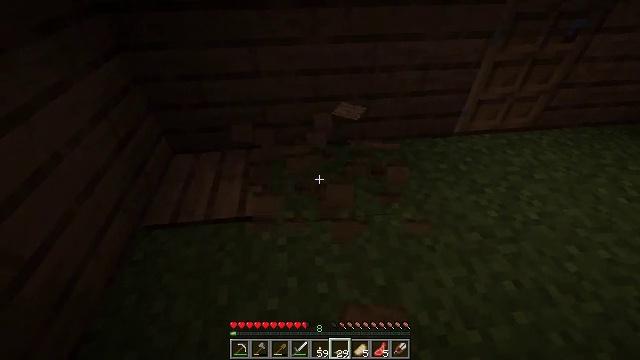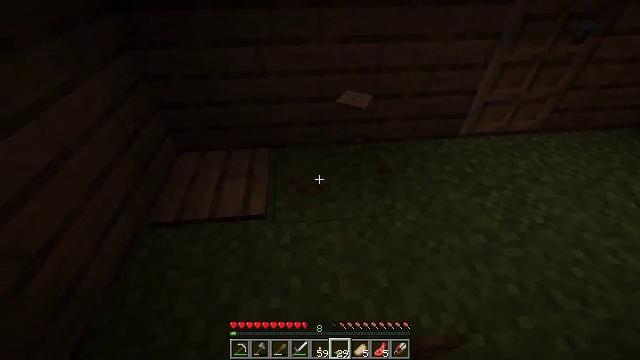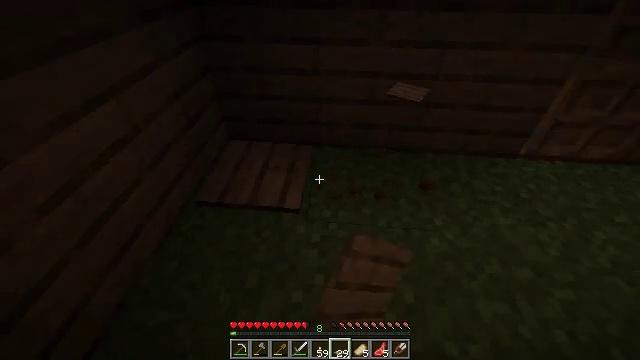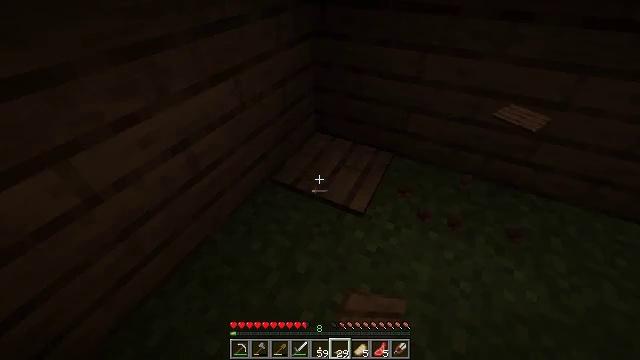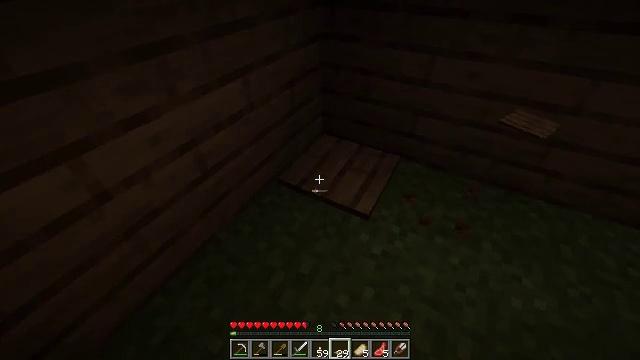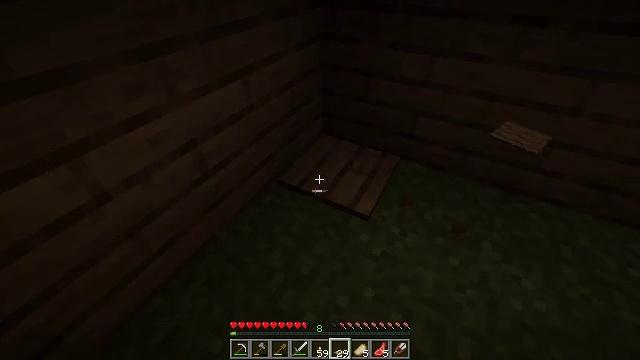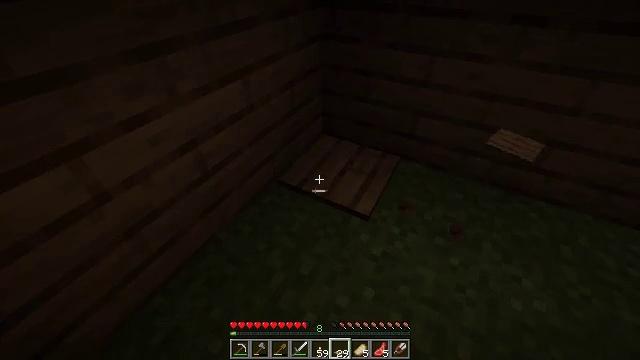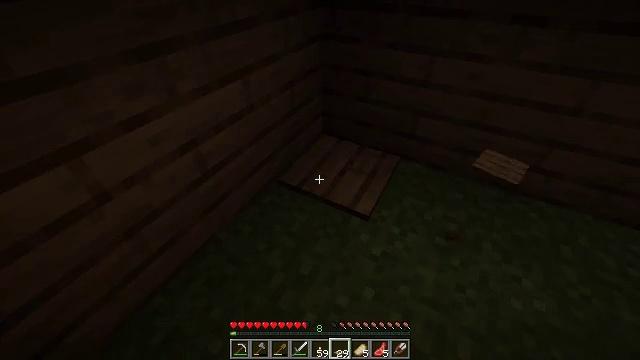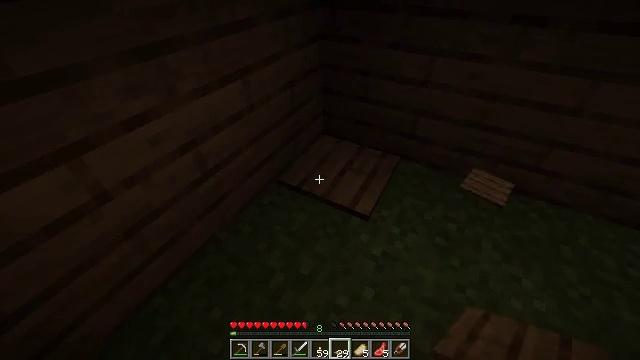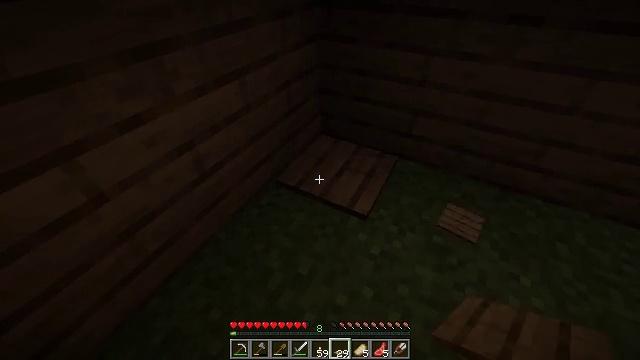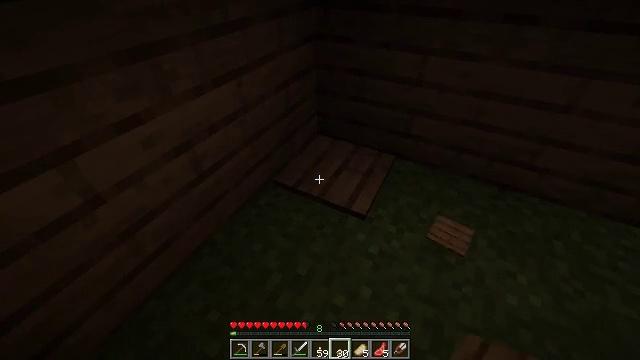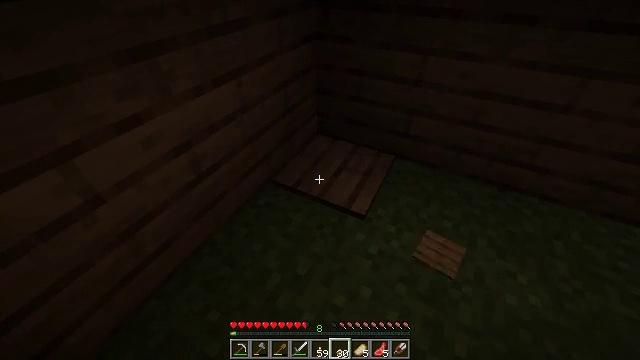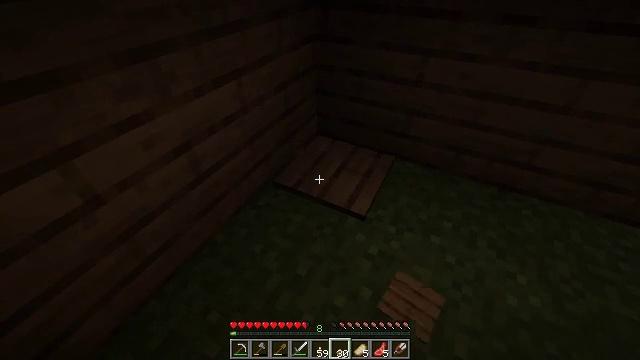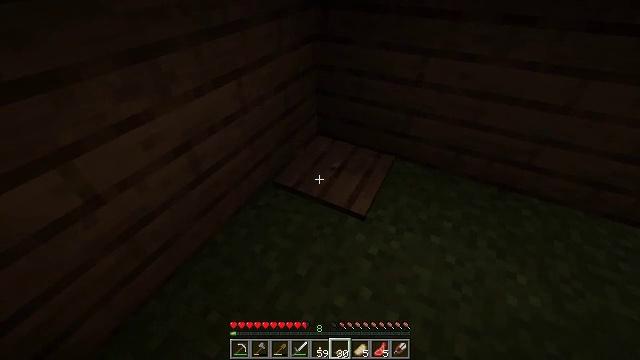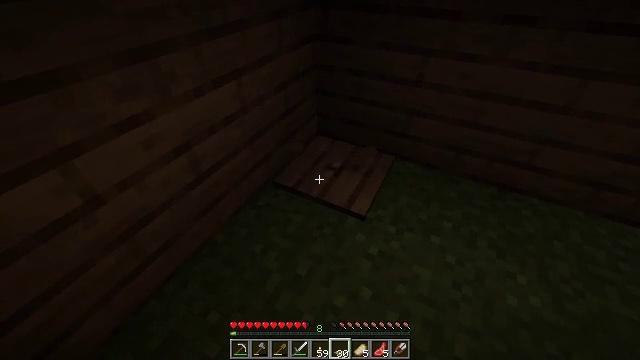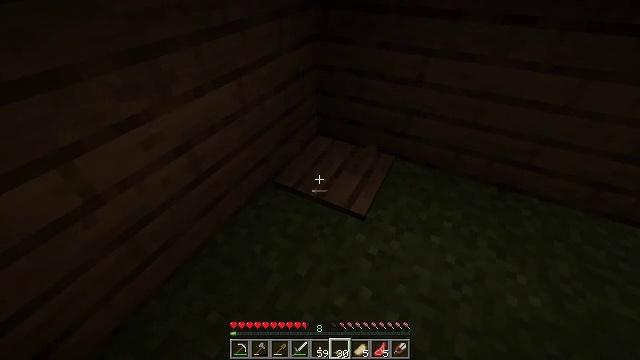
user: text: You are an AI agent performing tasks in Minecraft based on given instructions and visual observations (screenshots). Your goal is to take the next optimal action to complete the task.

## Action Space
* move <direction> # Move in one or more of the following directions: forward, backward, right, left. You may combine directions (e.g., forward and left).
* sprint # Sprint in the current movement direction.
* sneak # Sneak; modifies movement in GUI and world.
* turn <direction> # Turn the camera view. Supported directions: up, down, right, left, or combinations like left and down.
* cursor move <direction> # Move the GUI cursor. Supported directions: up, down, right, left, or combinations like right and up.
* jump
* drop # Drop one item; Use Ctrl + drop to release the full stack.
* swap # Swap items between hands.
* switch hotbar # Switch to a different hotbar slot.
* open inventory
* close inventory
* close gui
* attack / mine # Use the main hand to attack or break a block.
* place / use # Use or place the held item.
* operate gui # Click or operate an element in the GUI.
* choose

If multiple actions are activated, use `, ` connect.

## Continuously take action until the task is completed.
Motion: motion action
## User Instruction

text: Mine the oak pressure plate.
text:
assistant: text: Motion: turn left, attack / mine
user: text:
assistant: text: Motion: turn left, attack / mine
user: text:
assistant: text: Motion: turn left
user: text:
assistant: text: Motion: turn left
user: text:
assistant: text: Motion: no_op
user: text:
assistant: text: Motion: no_op
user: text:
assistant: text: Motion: no_op
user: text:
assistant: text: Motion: no_op
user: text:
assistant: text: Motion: no_op
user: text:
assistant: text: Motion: no_op
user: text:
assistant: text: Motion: no_op
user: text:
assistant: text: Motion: attack / mine
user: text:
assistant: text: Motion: attack / mine
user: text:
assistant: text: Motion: attack / mine
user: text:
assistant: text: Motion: no_op
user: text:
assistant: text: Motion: no_op
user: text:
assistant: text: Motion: no_op
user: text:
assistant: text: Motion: no_op
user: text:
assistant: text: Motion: no_op
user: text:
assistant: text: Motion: attack / mine
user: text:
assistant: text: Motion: attack / mine
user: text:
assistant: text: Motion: attack / mine
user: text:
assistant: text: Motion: attack / mine
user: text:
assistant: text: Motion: attack / mine
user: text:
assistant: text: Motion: attack / mine
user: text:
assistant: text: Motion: attack / mine
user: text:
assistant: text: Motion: attack / mine
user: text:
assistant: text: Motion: attack / mine
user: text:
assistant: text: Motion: attack / mine
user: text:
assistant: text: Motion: attack / mine